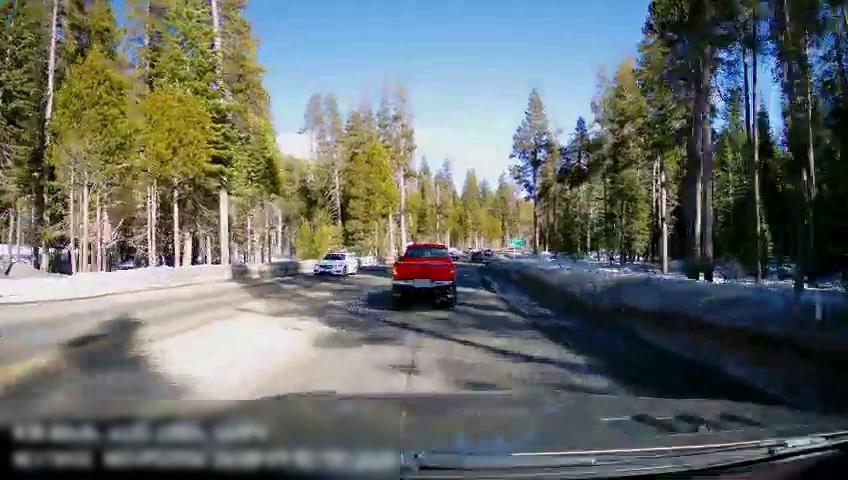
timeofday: Day
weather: Sunny
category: Drivable Space
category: Vehicles | Truck
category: Vehicles | Car
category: Vehicles | Car
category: Traffic | Signs